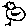
Label: bird